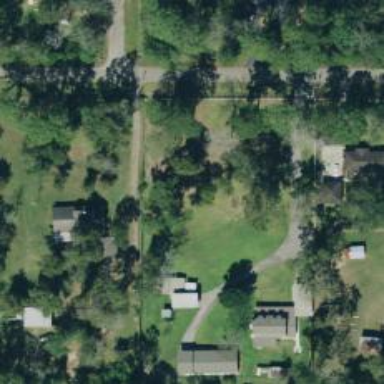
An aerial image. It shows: Driveway leading to service road.